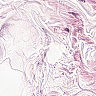
Metastatic tissue present: no